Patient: sex M, age 29
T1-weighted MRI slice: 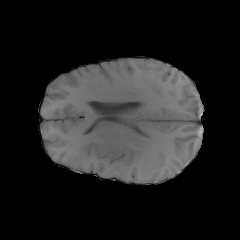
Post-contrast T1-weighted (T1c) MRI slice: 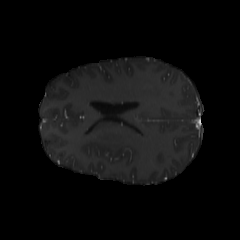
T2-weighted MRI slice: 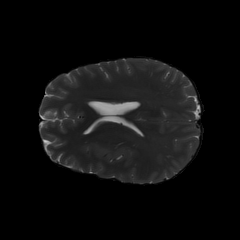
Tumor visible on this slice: no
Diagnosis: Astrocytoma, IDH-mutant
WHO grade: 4